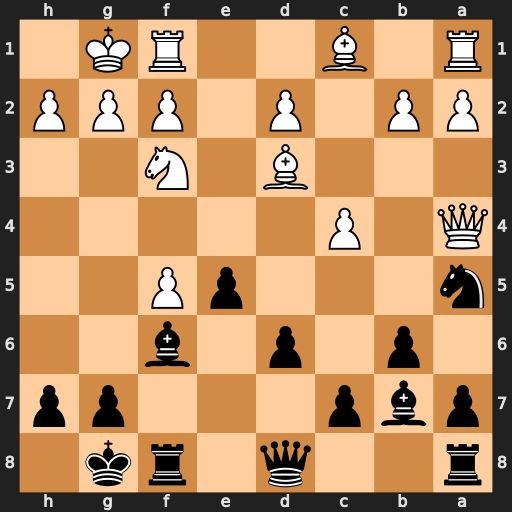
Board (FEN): r2q1rk1/pbp3pp/1p1p1b2/n3pP2/Q1P5/3B1N2/PP1P1PPP/R1B2RK1
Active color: b
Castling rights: -
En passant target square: -
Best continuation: e4 Bxe4 Bxe4